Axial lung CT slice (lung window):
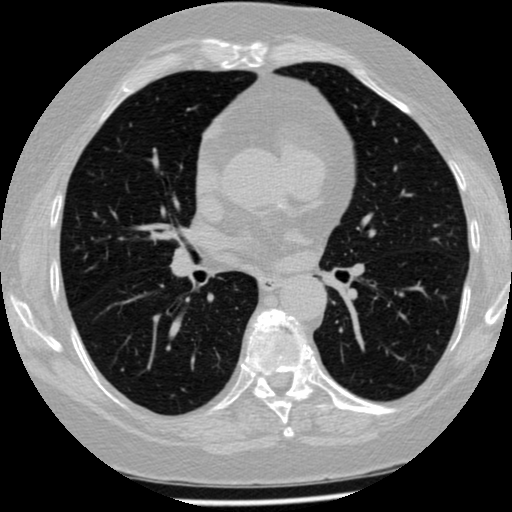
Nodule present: no